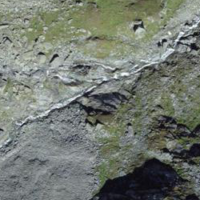
EUNIS habitat code: 31
Species observed at this site:
Achillea nana